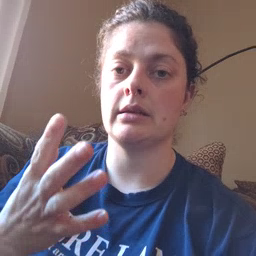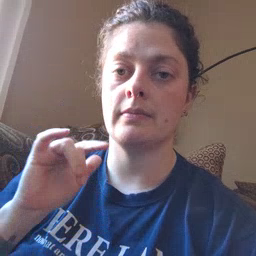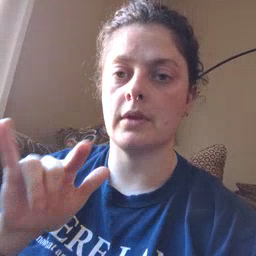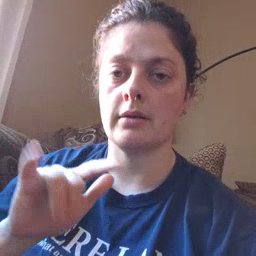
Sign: airplane